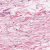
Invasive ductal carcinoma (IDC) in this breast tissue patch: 0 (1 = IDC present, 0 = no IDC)